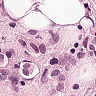
Metastatic tissue present: yes